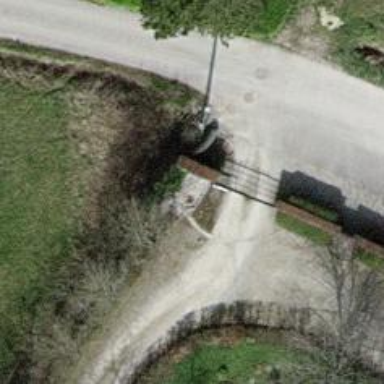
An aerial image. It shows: Gate.